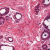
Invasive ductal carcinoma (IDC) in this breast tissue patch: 0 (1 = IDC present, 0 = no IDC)